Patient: sex F, age 68
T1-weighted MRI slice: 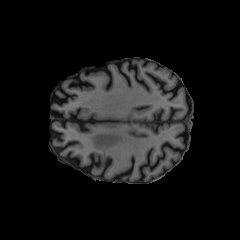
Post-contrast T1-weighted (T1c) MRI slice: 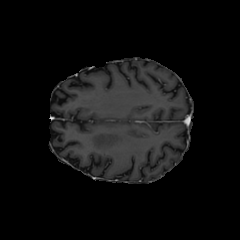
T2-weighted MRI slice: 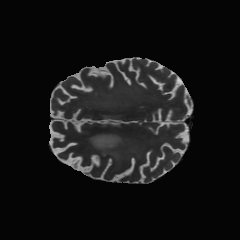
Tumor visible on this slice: yes
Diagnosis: Glioblastoma, IDH-wildtype
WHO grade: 4